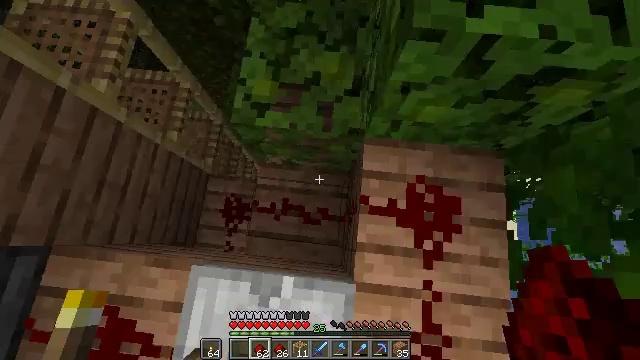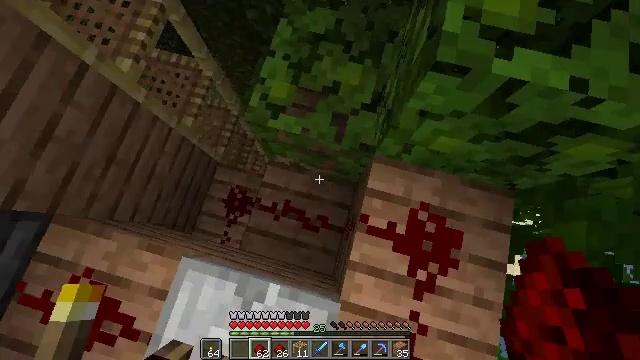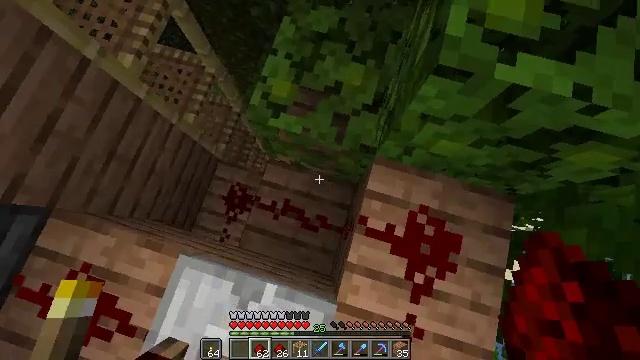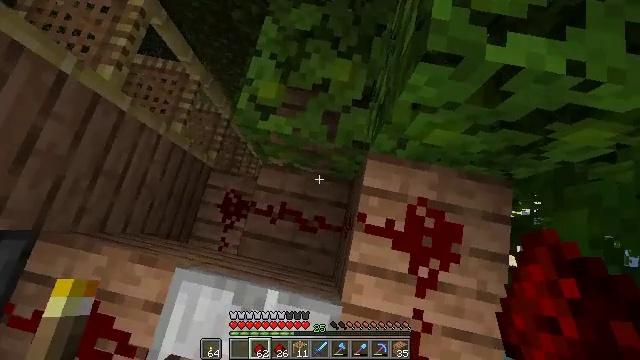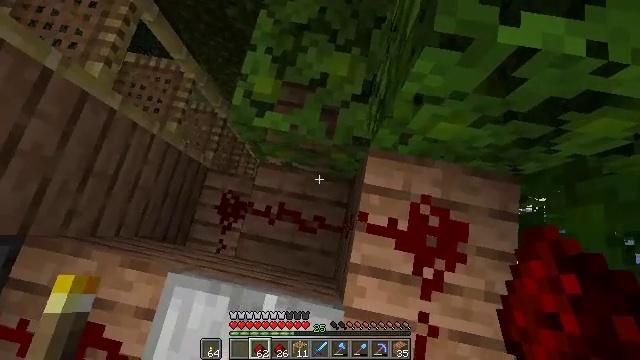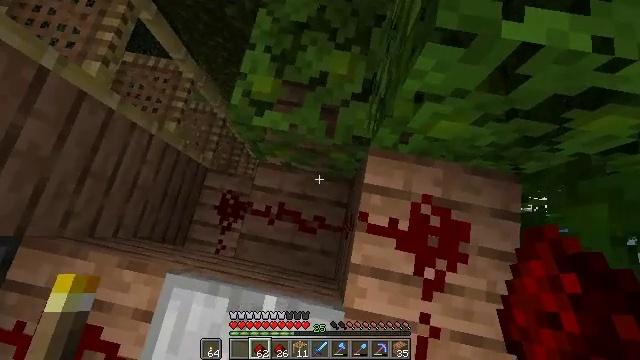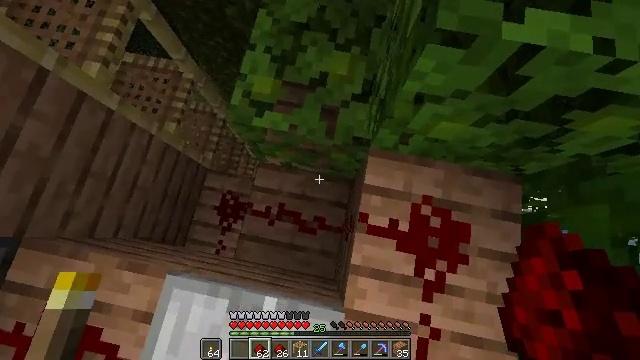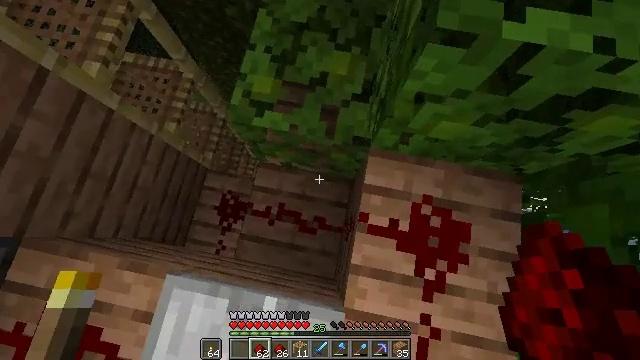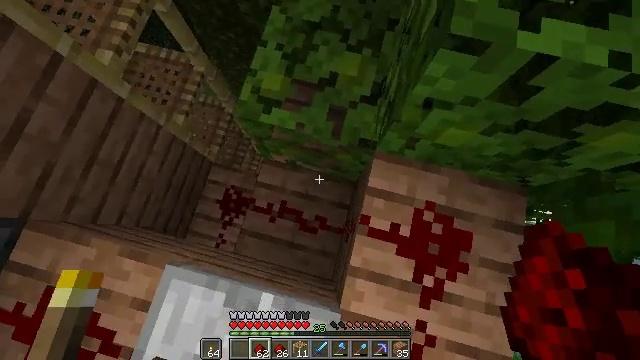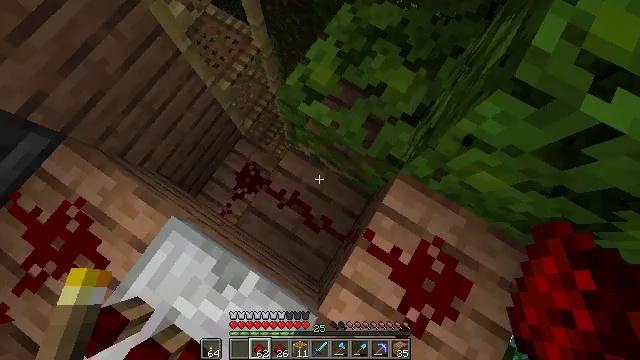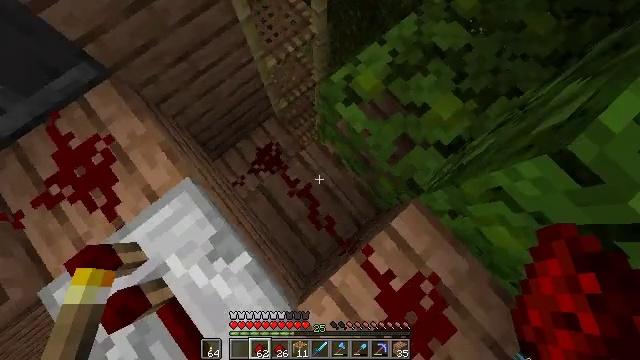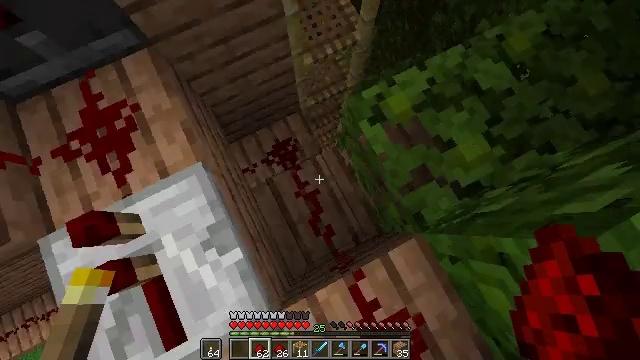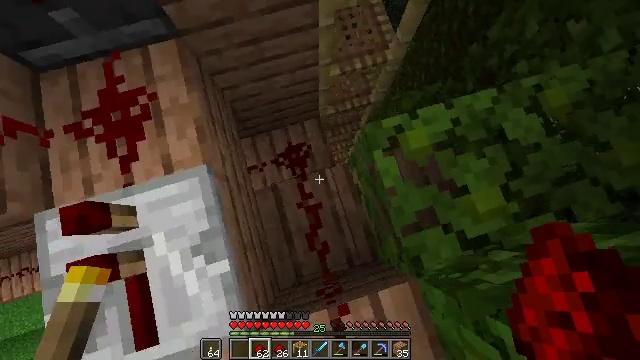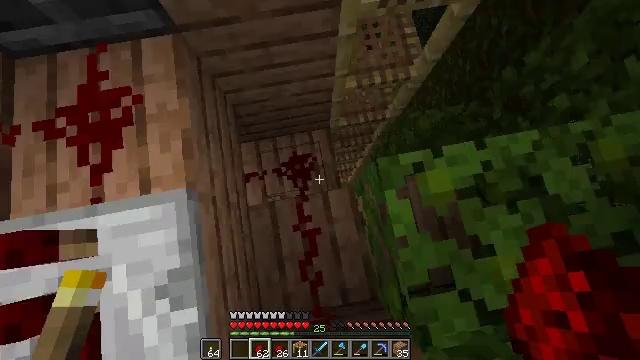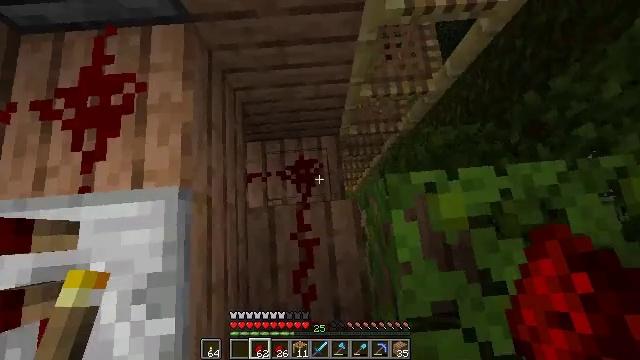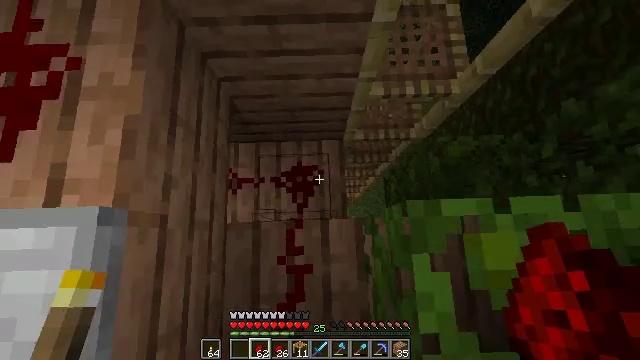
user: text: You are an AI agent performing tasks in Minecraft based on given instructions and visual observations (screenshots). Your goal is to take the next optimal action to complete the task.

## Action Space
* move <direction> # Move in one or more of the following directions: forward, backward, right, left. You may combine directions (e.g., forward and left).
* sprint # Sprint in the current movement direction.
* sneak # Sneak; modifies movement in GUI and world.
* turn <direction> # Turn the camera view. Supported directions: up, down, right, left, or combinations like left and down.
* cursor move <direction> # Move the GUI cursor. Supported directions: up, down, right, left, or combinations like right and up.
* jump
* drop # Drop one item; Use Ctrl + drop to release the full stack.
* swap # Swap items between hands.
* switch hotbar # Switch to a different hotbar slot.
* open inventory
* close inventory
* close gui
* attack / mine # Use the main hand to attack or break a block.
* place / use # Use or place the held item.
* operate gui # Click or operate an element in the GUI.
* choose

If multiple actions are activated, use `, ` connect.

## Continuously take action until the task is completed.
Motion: motion action
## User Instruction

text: Break the redstone repeater.
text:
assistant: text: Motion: turn left
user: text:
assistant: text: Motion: turn left
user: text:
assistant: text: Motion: turn right
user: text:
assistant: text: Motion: no_op
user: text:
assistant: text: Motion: no_op
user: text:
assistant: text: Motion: no_op
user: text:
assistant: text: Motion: no_op
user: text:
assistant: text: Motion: turn left
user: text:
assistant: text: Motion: turn left
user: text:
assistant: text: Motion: move forward, turn left and down
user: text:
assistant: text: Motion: move forward, turn left
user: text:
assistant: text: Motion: move forward, turn left
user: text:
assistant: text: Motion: move forward, turn left
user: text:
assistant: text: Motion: move forward, turn left and up
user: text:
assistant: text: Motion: turn left
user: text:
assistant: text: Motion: no_op
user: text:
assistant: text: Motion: no_op
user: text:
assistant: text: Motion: no_op
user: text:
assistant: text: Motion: no_op
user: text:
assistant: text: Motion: no_op
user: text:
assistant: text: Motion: no_op
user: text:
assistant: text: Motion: no_op
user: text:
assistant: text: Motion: no_op
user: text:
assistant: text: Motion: no_op
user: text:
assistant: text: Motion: move forward, turn right
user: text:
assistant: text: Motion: move forward, turn right
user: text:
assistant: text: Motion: move forward, turn right
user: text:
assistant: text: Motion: move forward, turn right
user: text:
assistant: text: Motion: turn right
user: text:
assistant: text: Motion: turn right